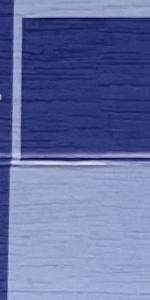
Label: Empty